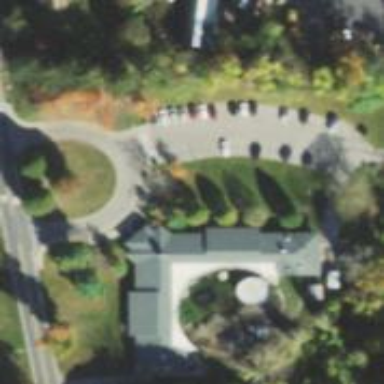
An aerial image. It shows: College building.